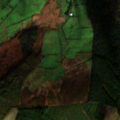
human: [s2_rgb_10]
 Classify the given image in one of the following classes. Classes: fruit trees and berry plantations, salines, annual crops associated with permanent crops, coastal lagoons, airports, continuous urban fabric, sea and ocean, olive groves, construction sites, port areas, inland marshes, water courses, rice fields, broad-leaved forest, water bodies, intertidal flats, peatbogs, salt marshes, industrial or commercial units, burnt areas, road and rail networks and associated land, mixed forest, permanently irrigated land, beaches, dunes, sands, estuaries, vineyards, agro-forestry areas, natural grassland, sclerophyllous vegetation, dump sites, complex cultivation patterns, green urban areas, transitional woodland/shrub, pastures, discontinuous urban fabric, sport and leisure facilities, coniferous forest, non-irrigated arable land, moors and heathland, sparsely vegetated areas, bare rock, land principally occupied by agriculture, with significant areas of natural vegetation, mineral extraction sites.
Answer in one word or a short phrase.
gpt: pastures, coniferous forest, moors and heathland